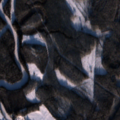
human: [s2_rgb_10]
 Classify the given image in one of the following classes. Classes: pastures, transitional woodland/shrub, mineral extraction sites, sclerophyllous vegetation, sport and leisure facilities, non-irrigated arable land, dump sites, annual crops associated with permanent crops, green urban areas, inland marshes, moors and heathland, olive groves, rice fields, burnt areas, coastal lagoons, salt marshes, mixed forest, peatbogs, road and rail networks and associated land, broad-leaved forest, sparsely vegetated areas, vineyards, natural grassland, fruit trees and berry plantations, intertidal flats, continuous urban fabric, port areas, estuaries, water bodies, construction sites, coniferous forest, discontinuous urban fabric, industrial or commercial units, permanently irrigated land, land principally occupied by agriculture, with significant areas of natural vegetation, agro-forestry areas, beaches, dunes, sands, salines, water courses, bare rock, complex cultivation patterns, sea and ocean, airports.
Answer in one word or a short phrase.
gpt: coniferous forest, transitional woodland/shrub